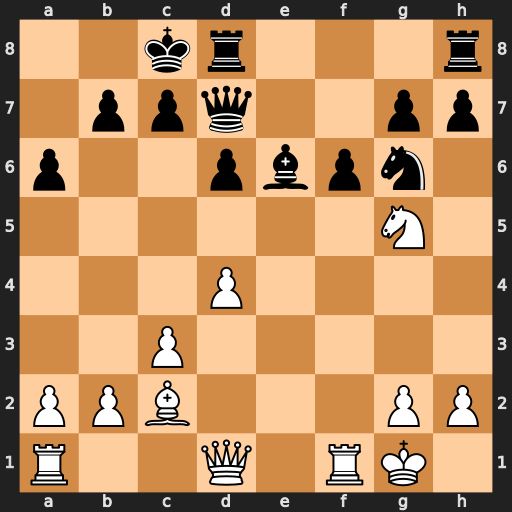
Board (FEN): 2kr3r/1ppq2pp/p2pbpn1/6N1/3P4/2P5/PPB3PP/R2Q1RK1
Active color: w
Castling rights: -
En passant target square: -
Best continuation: Nxe6 Qxe6 Bf5 Qxf5 Rxf5